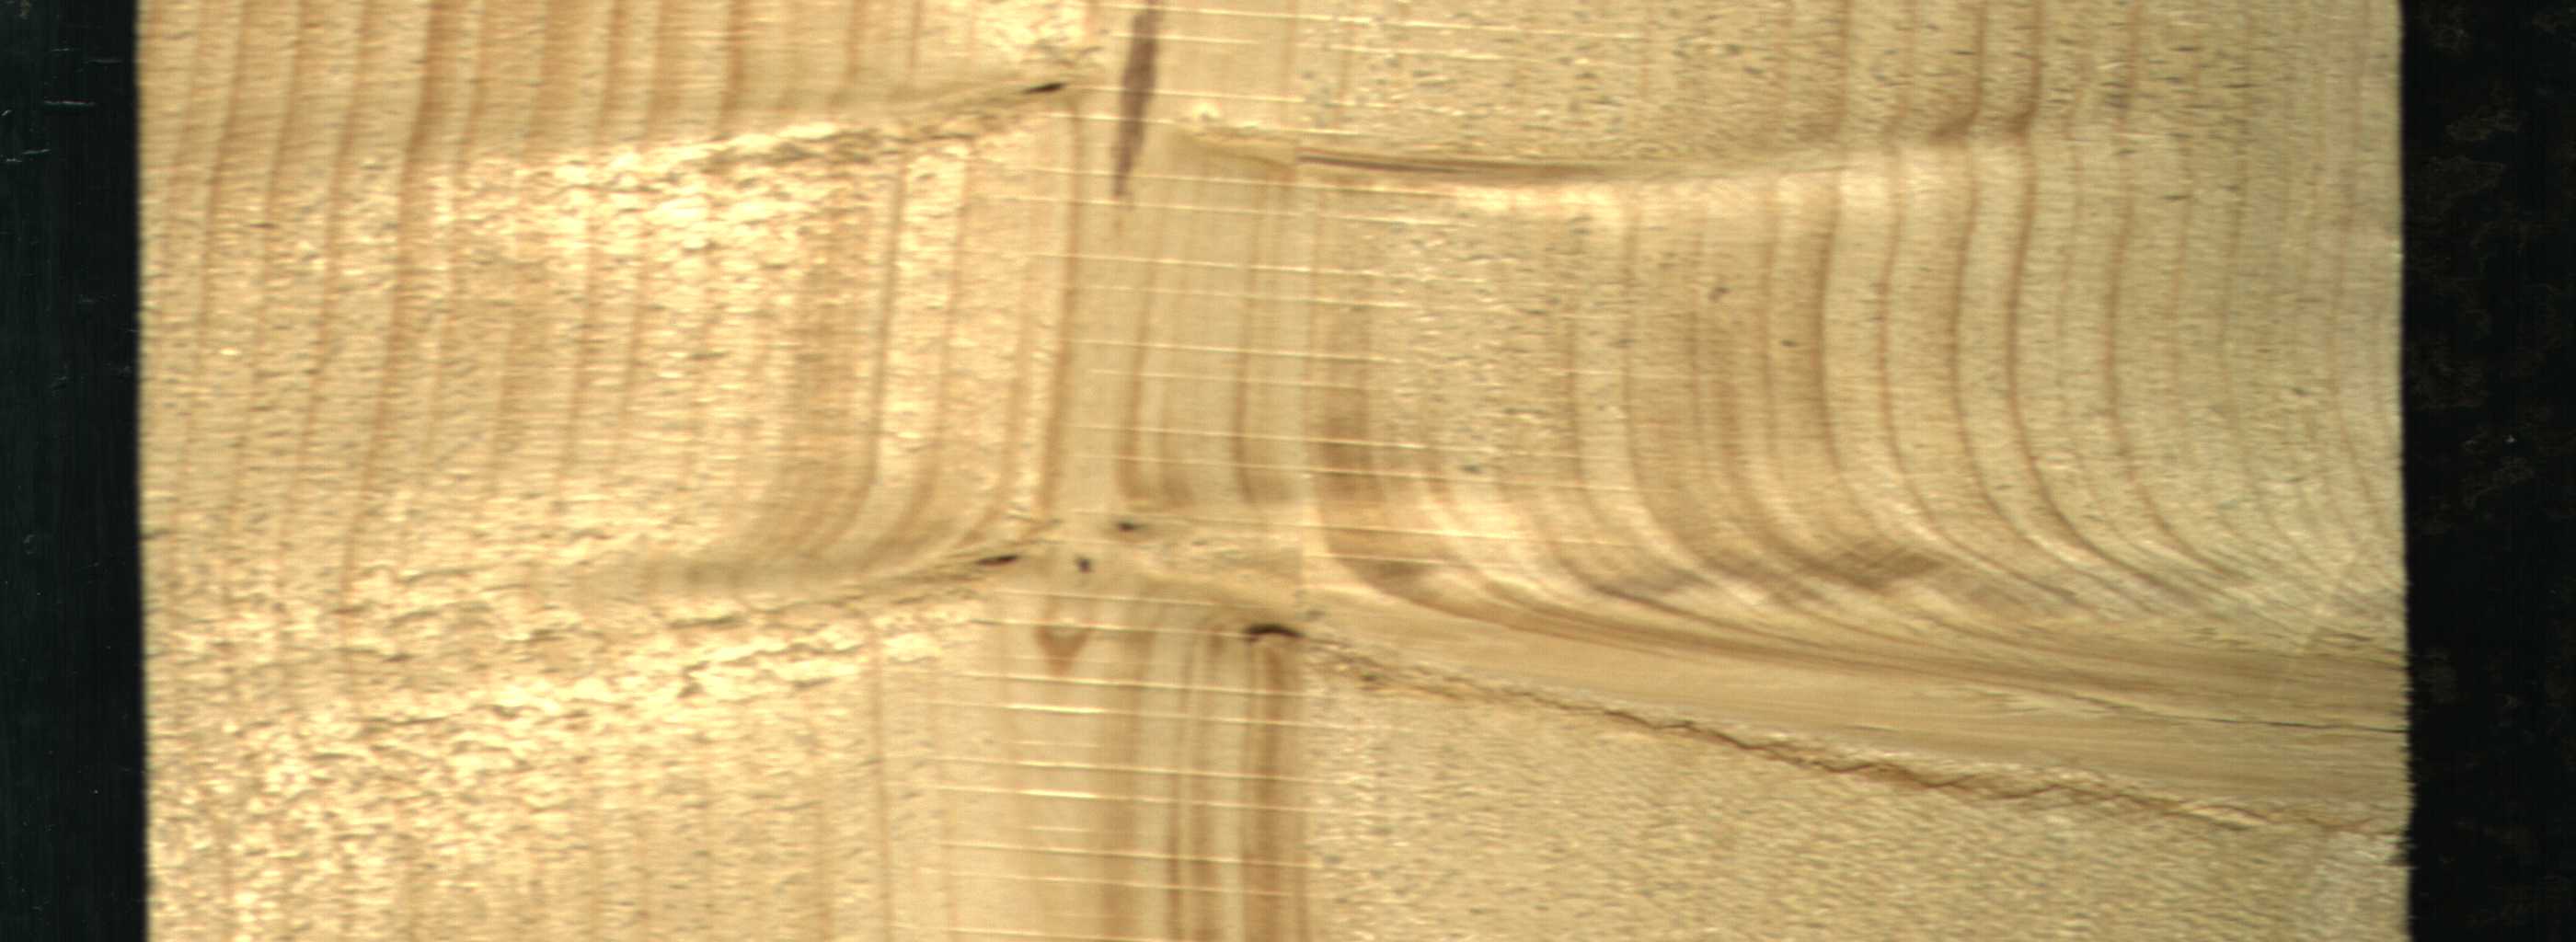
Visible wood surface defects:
Marrow
Live_Knot
Live_Knot
Live_Knot
Live_Knot
Live_Knot
Live_Knot